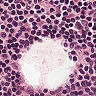
Metastatic tissue present: no